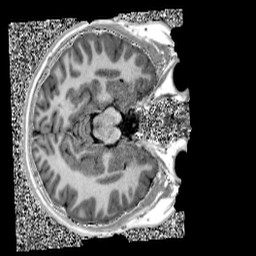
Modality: UNIT1
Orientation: axial
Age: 13
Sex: male
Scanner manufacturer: siemens
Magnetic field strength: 3 T
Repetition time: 4 s
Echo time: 0.00299 s